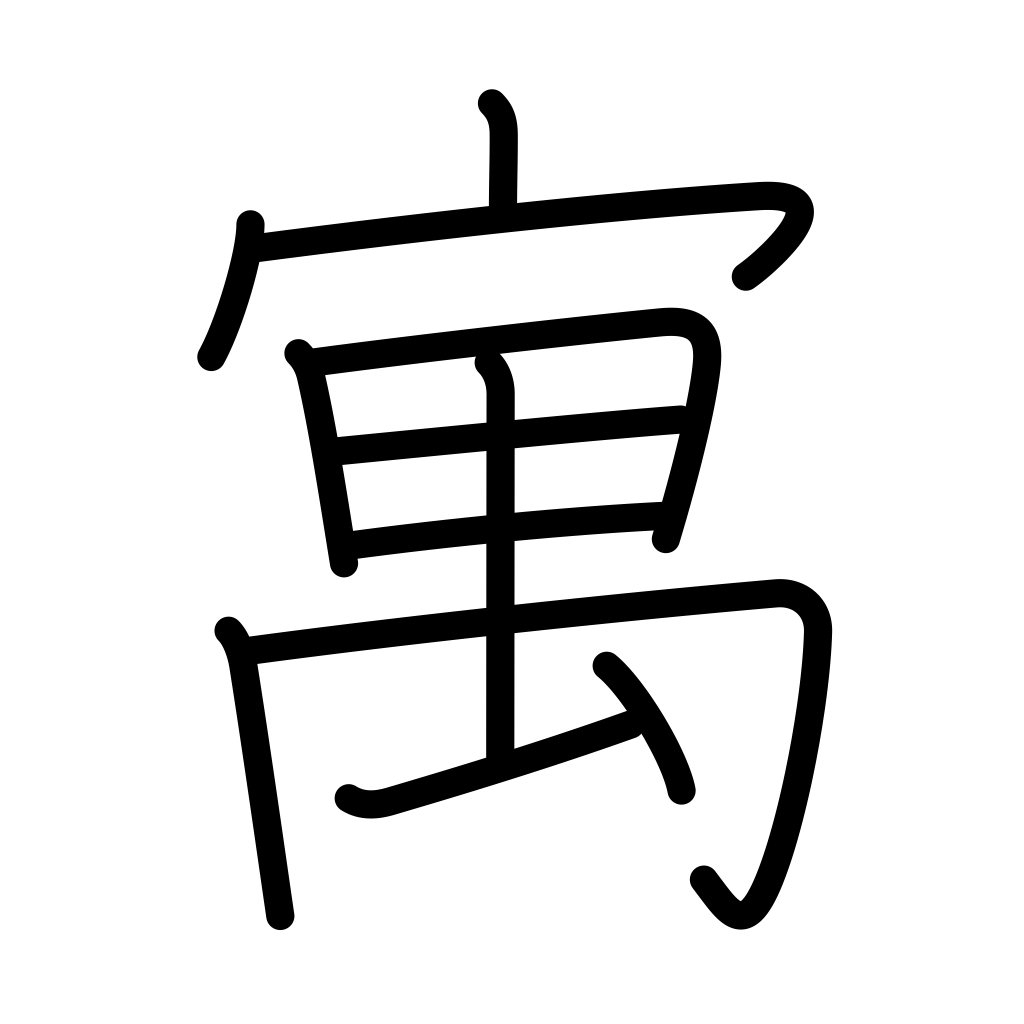
Meaning: temporary abode, imply, suggest